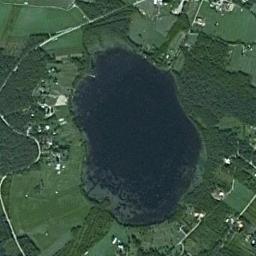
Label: lake